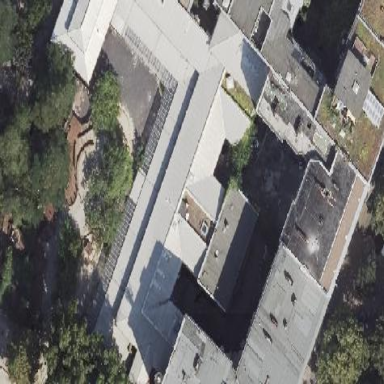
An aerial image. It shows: Kindergarten building.